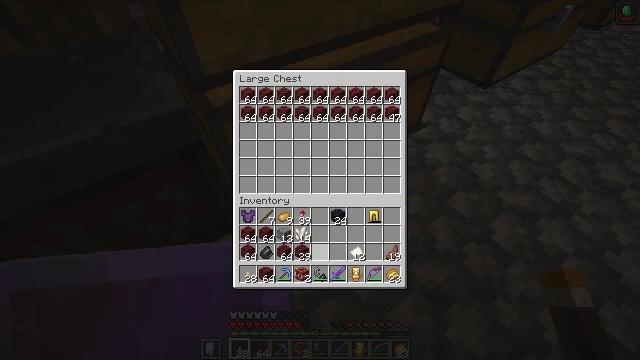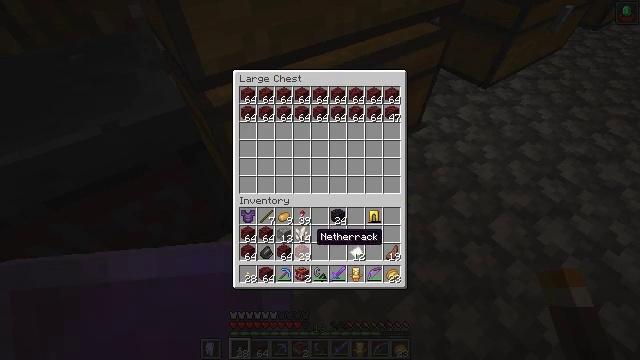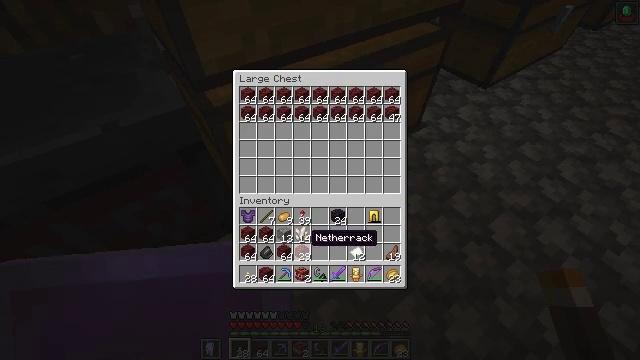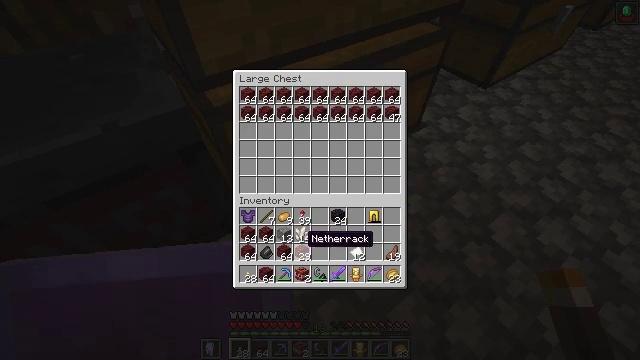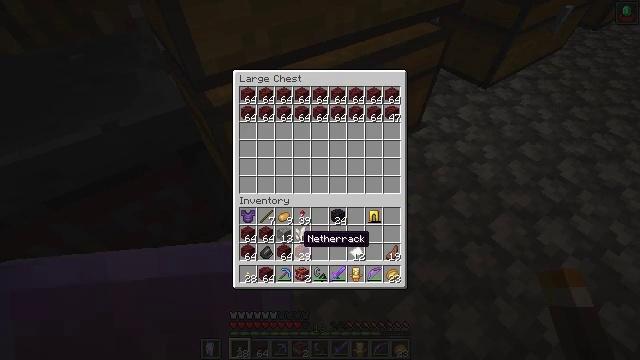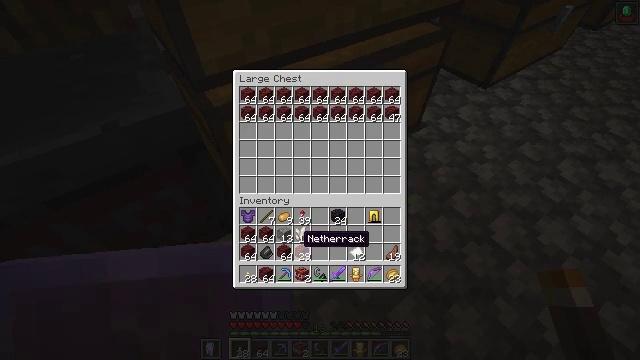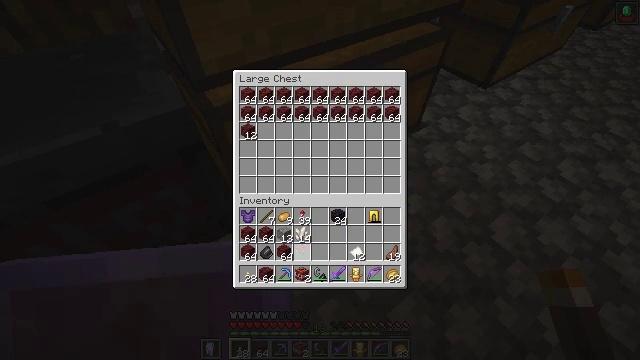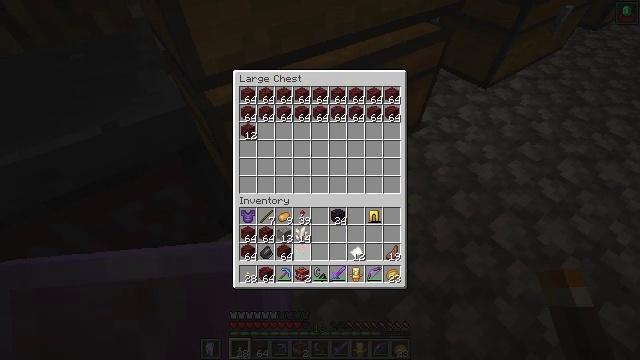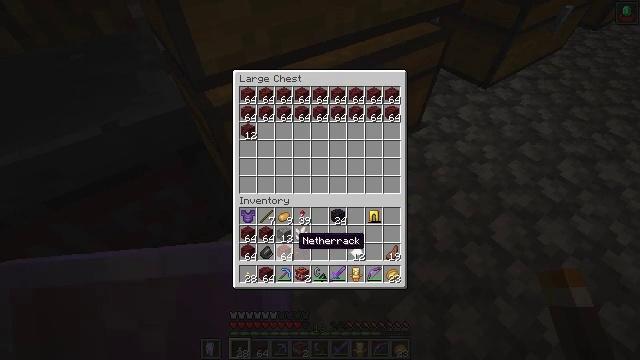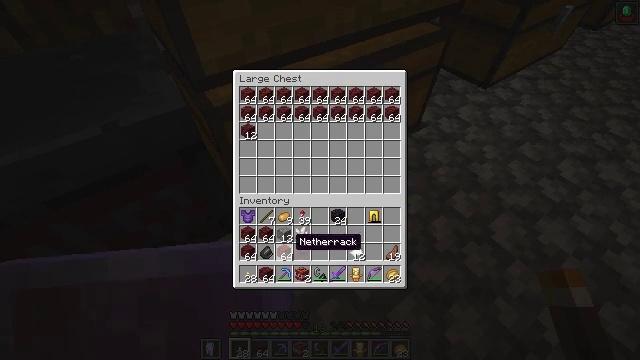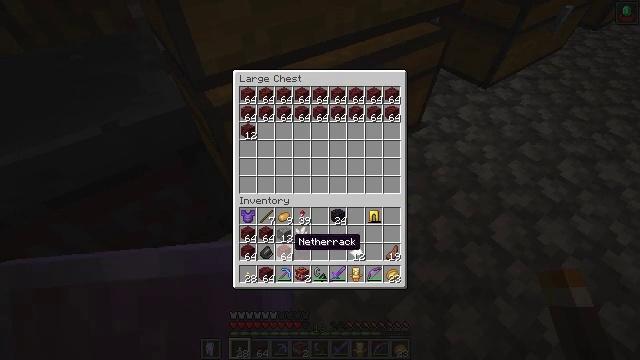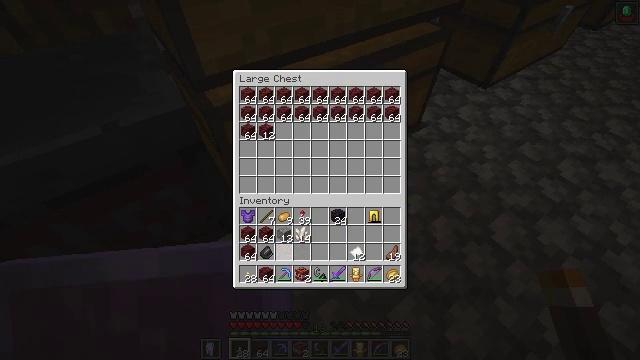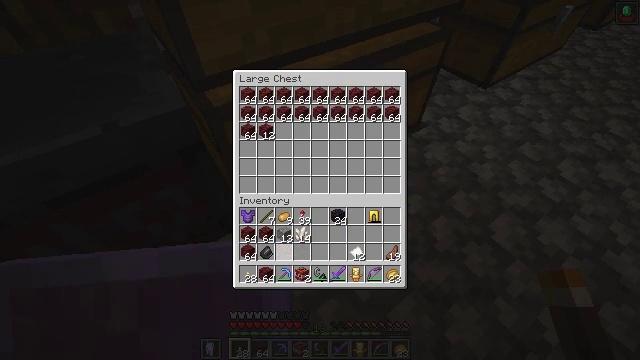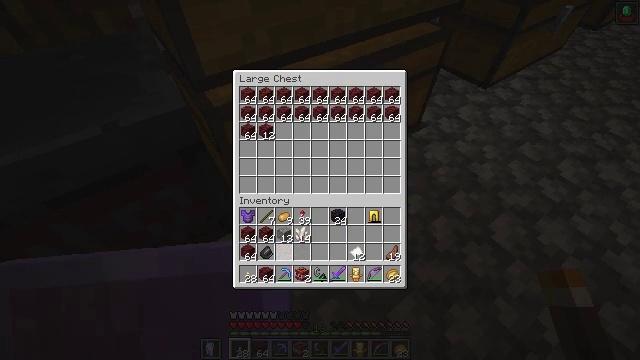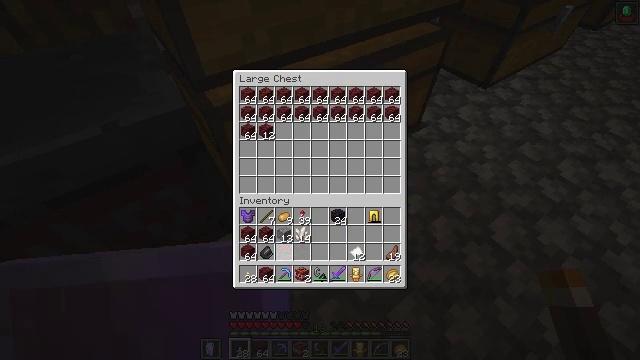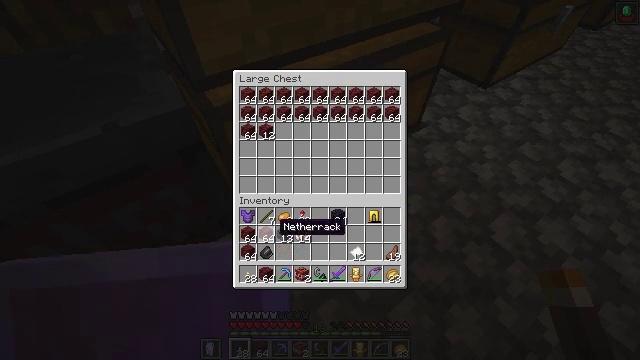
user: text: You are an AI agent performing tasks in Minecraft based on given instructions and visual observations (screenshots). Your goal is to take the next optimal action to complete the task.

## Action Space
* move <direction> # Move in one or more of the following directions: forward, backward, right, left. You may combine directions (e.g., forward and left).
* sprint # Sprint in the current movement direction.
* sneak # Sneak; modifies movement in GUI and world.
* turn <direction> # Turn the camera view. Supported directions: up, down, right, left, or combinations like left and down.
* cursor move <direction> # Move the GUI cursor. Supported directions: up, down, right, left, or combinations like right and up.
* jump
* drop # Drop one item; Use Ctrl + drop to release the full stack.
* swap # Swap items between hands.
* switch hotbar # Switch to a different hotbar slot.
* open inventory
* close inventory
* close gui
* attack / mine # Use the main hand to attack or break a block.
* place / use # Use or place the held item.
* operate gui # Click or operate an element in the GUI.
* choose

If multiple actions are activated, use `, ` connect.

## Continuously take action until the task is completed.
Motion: motion action
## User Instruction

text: Heat ancient debris in the furnace to get netherite scrap.
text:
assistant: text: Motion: sneak, cursor move left
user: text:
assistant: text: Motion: sneak
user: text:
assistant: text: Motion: sneak
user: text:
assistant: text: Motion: sneak
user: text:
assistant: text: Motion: sneak
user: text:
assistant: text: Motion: sneak, choose
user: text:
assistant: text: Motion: sneak, choose
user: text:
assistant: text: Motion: sneak, choose
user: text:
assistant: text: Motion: sneak
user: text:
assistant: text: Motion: sneak
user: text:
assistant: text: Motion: sneak, choose
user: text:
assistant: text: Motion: sneak, choose
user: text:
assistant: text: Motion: sneak, choose
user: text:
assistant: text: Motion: sneak
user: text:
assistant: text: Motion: sneak, cursor move up
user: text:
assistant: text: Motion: sneak
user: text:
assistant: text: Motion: sneak
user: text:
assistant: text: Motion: sneak, choose
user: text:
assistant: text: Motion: sneak, choose
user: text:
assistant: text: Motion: sneak, cursor move left, choose
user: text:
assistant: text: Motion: sneak, cursor move left
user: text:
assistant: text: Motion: sneak
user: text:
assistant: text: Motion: sneak
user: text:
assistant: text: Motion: sneak
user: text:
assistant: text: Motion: sneak
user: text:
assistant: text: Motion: sneak
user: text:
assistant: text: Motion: sneak, choose
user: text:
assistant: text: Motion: sneak, choose
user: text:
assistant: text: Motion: sneak, choose
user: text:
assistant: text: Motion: sneak, cursor move down